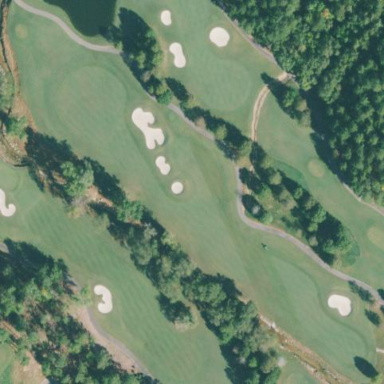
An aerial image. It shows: Rough grassy area used for golf.